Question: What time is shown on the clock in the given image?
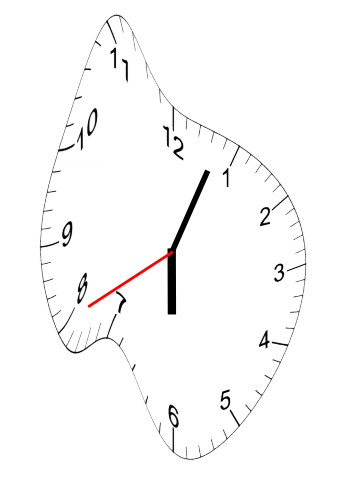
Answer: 06:03:40